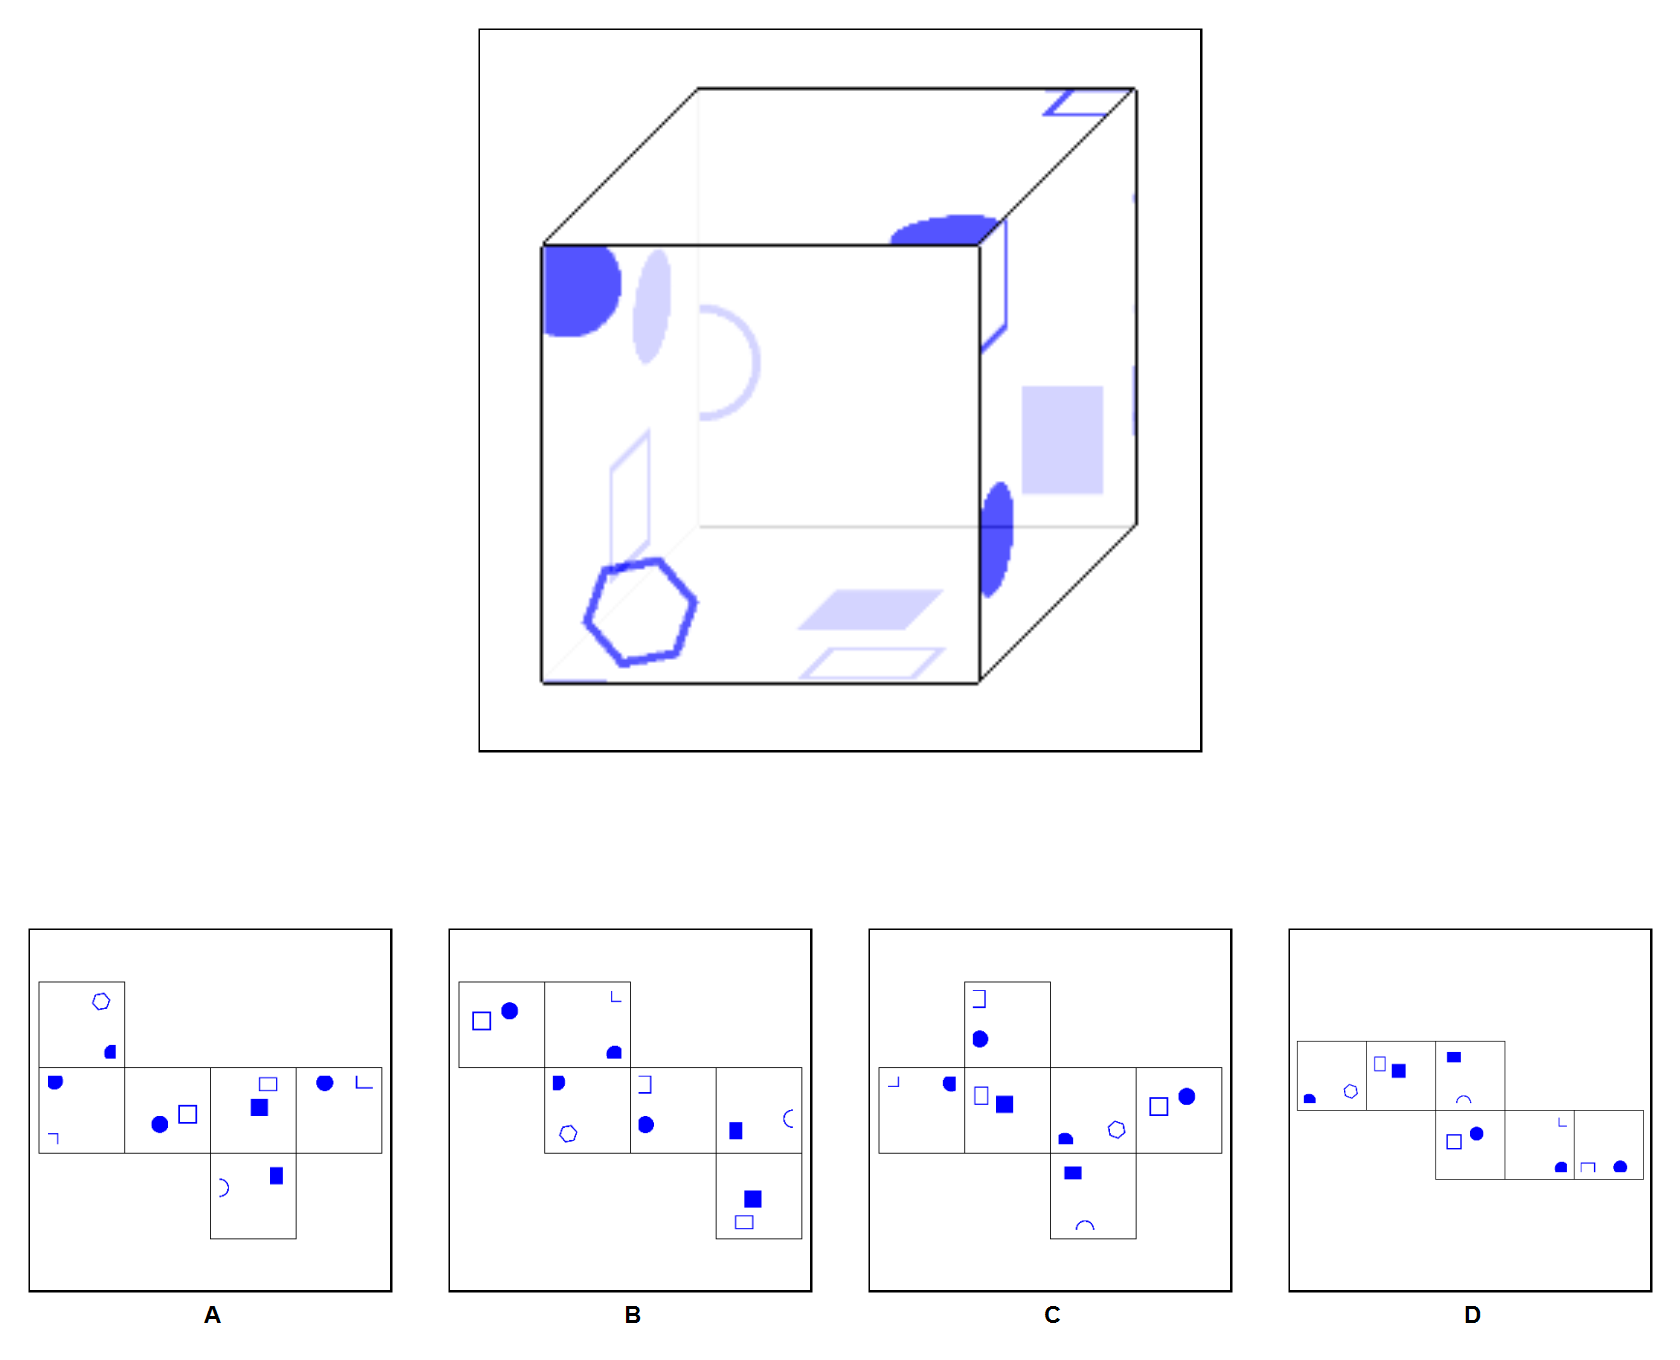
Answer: C